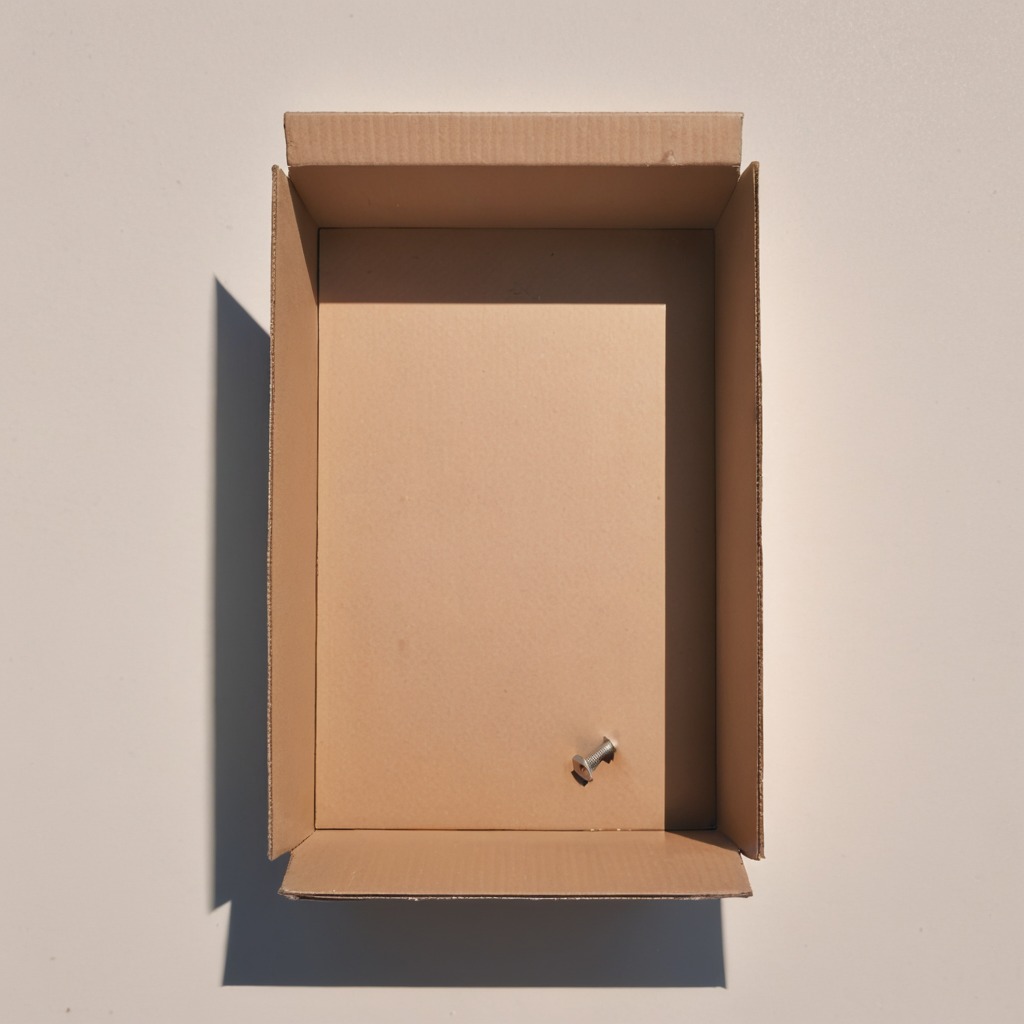
A metal screw is lying on the cardboard box surface in an outdoor workshop during daytime bright natural light soft shadows slightly creased but